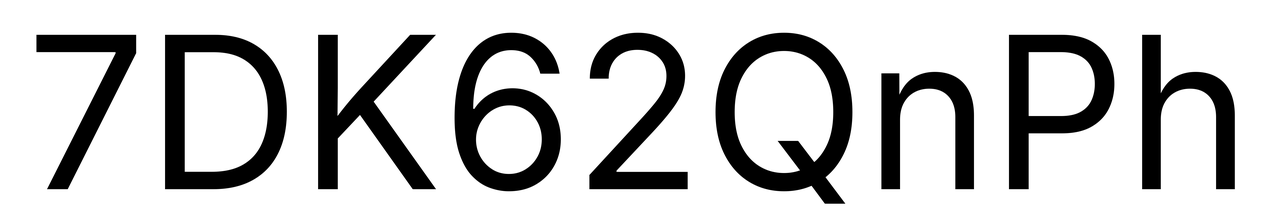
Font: Inter_Regular